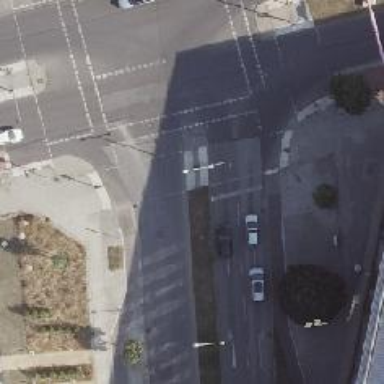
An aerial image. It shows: Asphalt secondary road with cycle track on the right side.